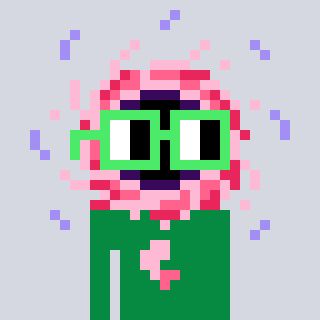
a pixel art character with square light green glasses, a blackhole-shaped head and a green-colored body on a cool background